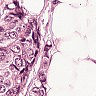
Metastatic tissue present: yes